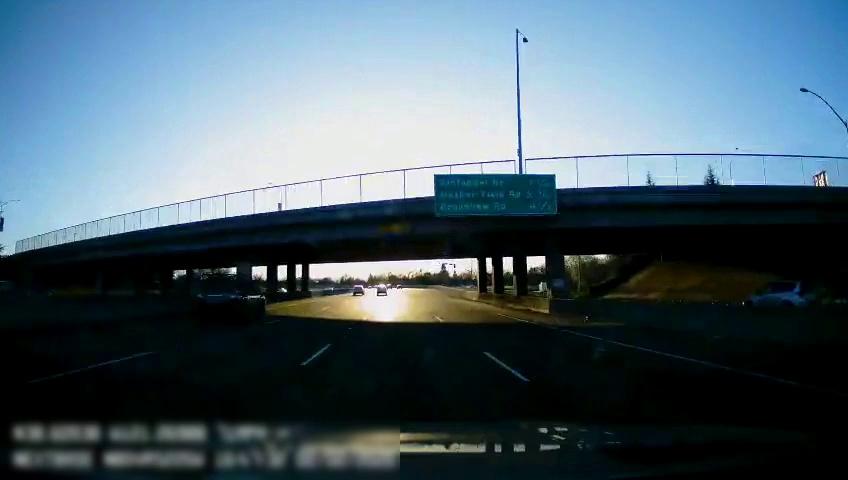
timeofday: Day
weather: Sunny
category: Drivable Space
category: Vehicles | SUV
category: Vehicles | Car
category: Vehicles | SUV
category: Vehicles | SUV
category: Lanes | Alternate Lane
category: Lanes | Alternate Lane
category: Lanes | Current Lane
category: Lanes | Current Lane
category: Lanes | Alternate Lane
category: Traffic | Signs